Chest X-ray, PA view. Patient: 58 years old, sex F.
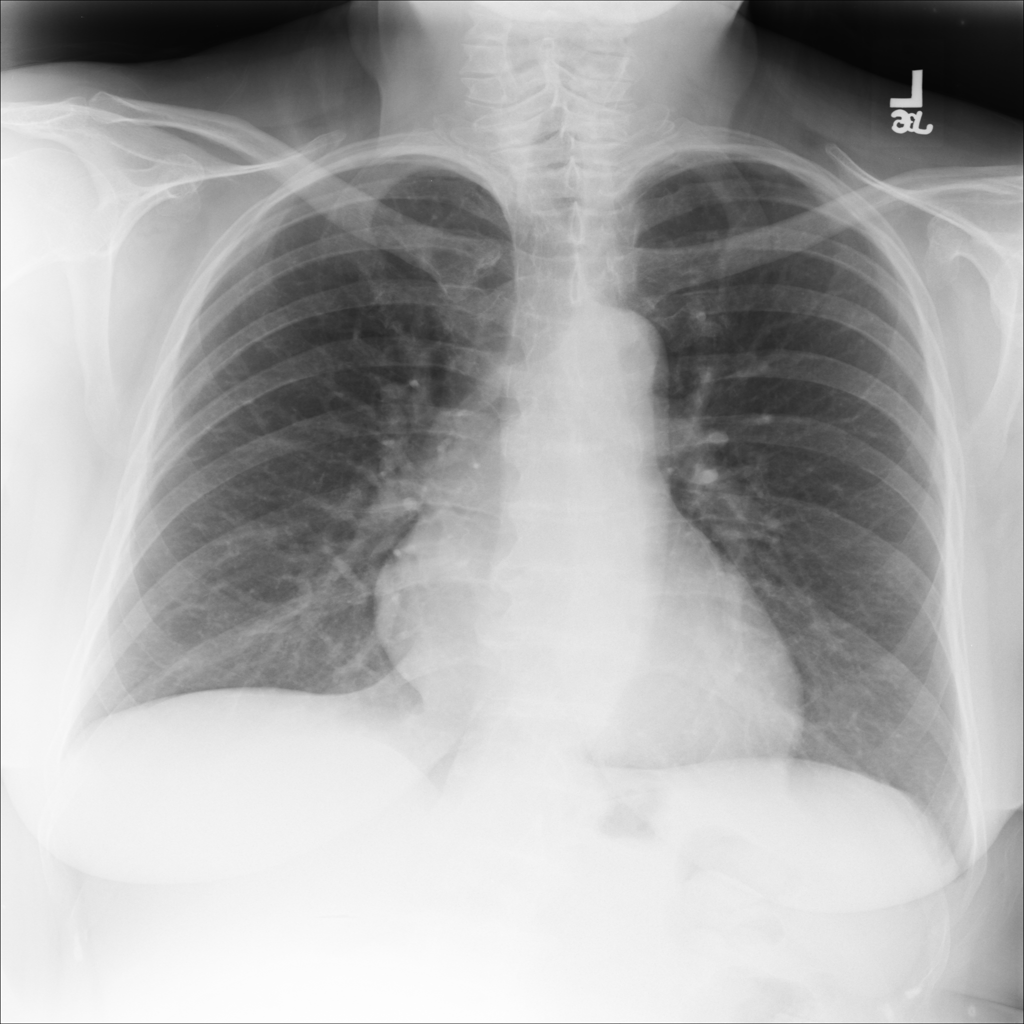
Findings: No Finding